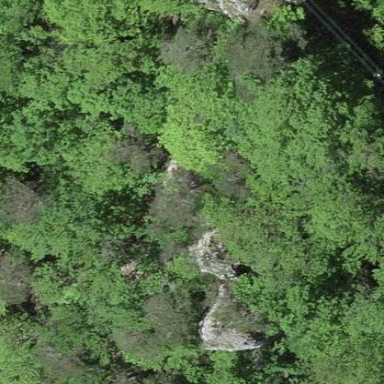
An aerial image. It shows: Cliff in nature.